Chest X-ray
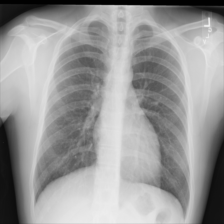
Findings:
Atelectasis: negative
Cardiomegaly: negative
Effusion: negative
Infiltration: negative
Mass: negative
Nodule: negative
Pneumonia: negative
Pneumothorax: negative
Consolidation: negative
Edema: negative
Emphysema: negative
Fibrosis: negative
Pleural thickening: negative
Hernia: negative